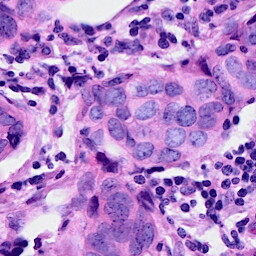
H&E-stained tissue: Breast